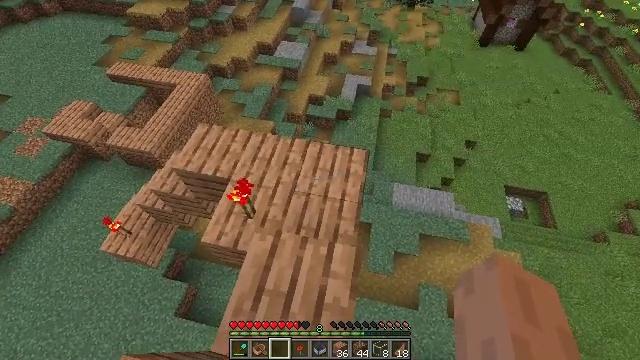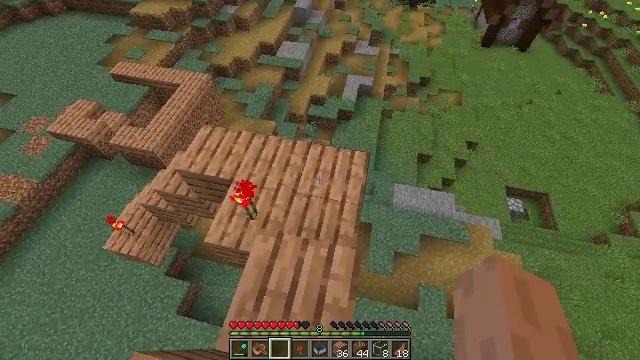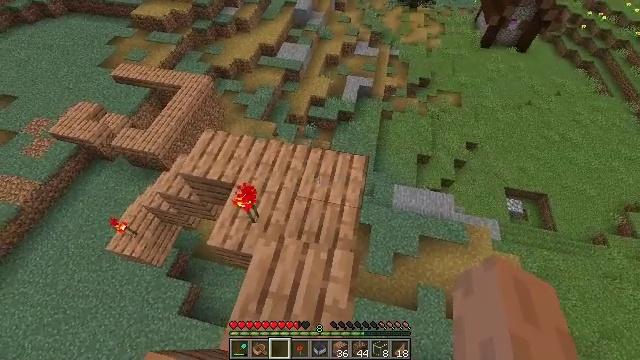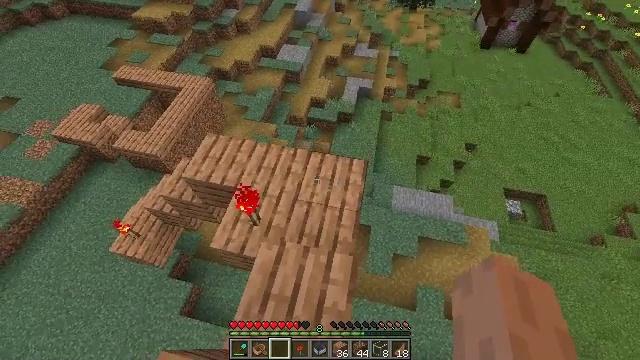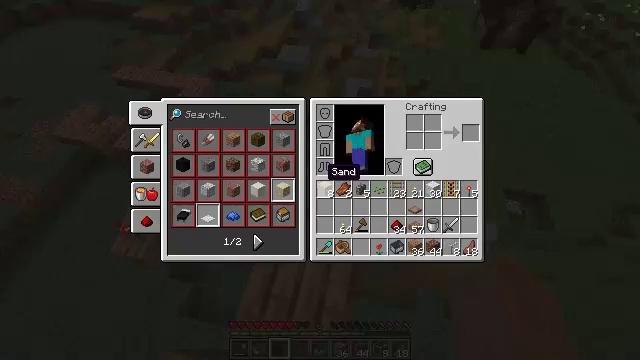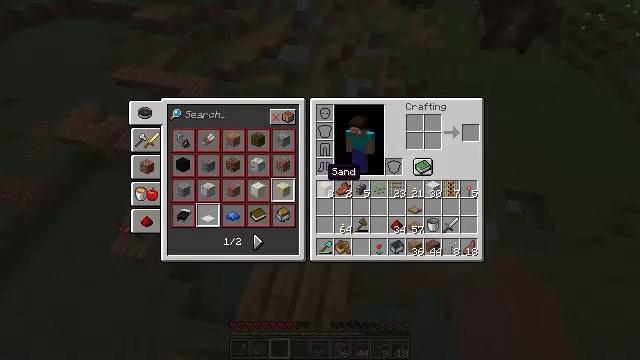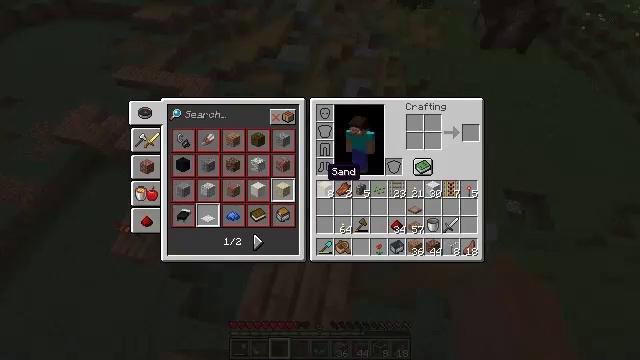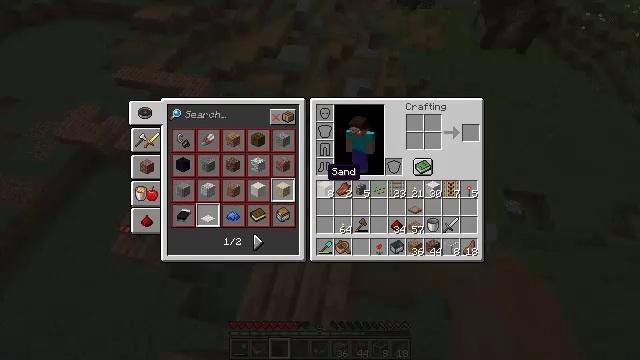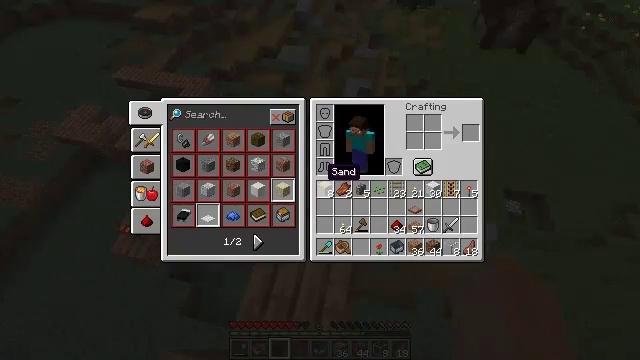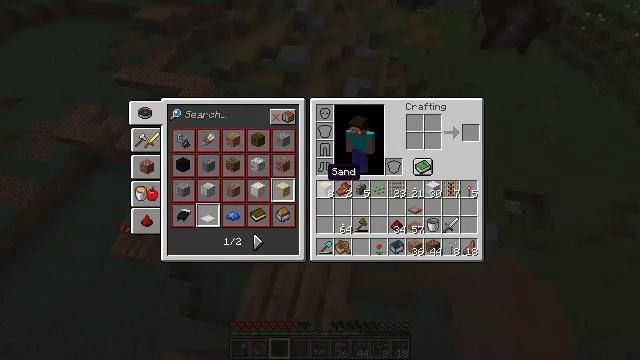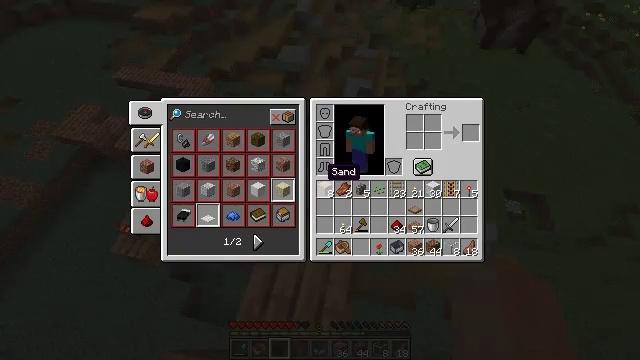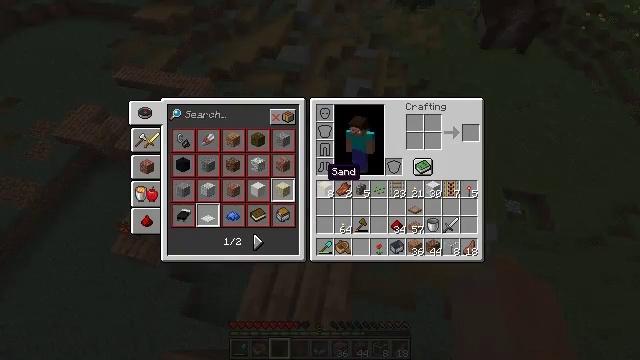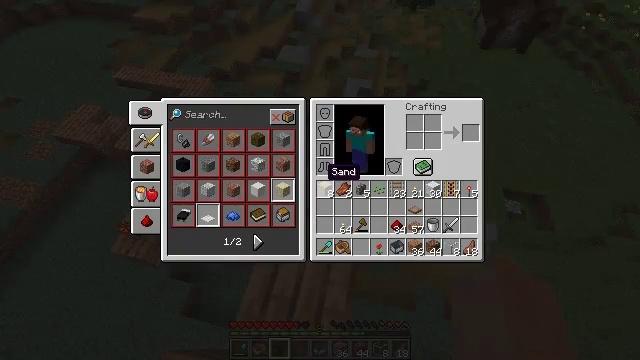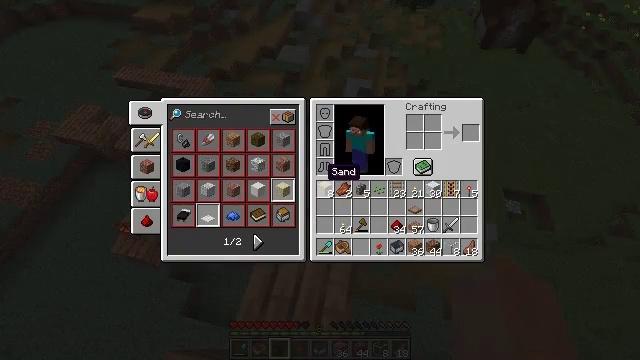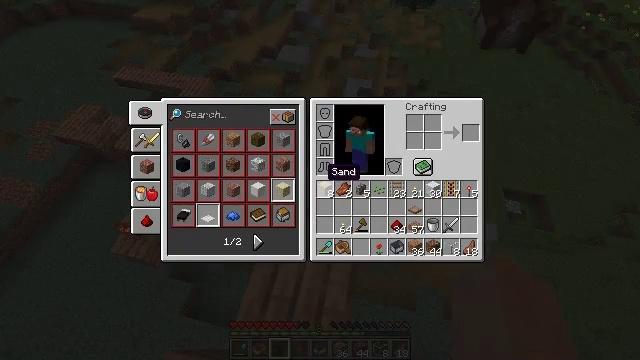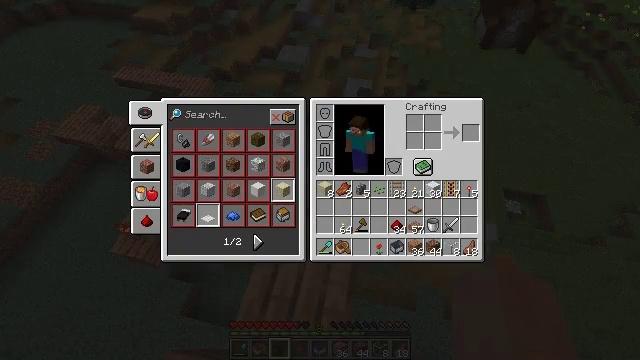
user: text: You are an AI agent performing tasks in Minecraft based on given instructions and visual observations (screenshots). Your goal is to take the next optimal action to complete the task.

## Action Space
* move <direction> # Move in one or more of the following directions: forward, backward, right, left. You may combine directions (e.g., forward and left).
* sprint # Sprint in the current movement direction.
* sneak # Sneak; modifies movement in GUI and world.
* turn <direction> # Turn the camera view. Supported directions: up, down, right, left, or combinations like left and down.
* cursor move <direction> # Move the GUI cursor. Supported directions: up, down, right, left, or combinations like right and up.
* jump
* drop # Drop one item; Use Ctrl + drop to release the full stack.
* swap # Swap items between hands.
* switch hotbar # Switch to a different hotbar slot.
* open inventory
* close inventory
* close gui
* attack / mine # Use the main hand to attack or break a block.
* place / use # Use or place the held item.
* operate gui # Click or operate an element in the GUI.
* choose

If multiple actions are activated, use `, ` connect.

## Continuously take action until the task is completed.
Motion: motion action
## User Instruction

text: Break the jungle planks to recycle them.
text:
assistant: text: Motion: no_op
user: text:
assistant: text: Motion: no_op
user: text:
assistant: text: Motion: no_op
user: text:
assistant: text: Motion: open inventory
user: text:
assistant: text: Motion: open inventory
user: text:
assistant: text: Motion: open inventory
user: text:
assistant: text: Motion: open inventory
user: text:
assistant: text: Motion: no_op
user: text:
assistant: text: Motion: no_op
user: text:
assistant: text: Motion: no_op
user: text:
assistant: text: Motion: no_op
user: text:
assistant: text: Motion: no_op
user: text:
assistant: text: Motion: no_op
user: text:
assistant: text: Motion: no_op
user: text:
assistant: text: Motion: cursor move right
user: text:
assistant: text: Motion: cursor move right
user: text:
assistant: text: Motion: cursor move right
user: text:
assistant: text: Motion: no_op
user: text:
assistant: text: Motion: no_op
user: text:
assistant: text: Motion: no_op
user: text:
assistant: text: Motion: no_op
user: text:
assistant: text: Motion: no_op
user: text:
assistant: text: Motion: no_op
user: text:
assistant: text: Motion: no_op
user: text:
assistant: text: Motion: no_op
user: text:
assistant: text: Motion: no_op
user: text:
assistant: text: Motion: no_op
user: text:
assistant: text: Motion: no_op
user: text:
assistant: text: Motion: no_op
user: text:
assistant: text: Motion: no_op